The plot shows how the frequency content of a bearing vibration signal evolves over time (STFT spectrogram). Based on the visible evidence, which condition applies: normal, inner_race, outer_race, ball?
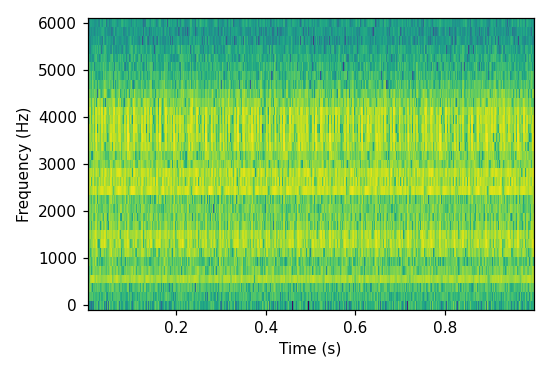
Answer: inner_race